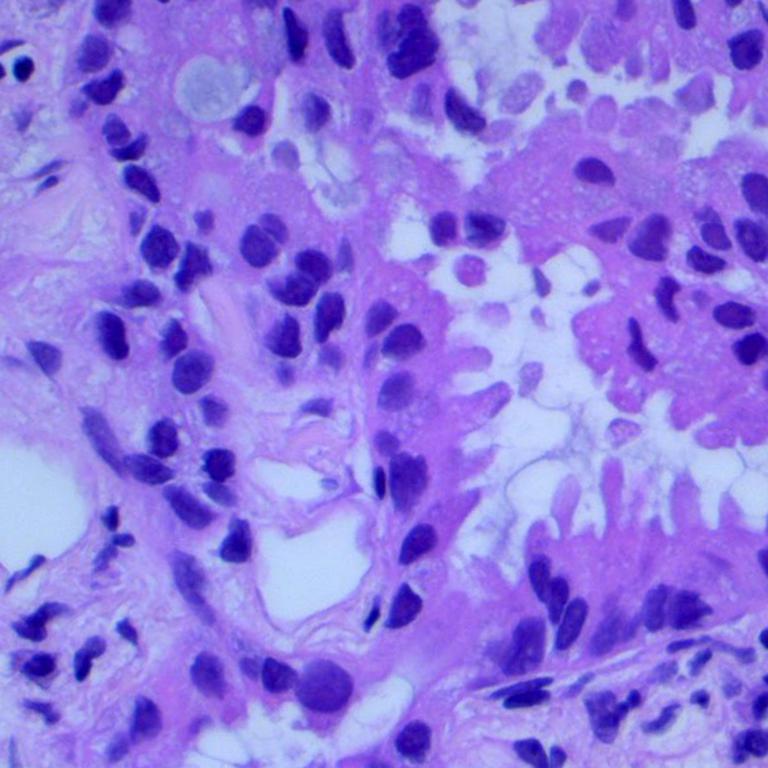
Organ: lung
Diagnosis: adenocarcinomas